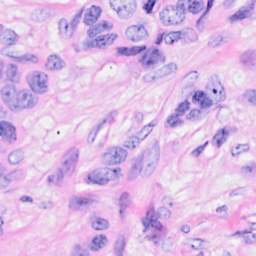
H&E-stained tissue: Breast